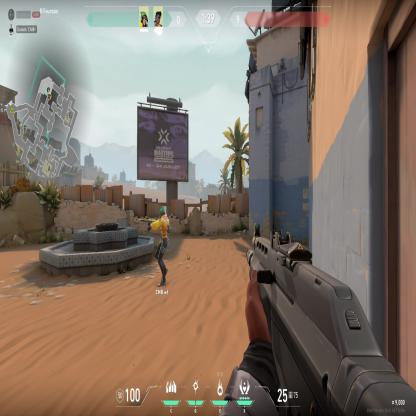
Label: teammate